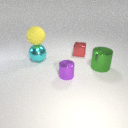
large cyan metal sphere to the left of large green metal cylinder